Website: home-depot
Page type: customer-info-address
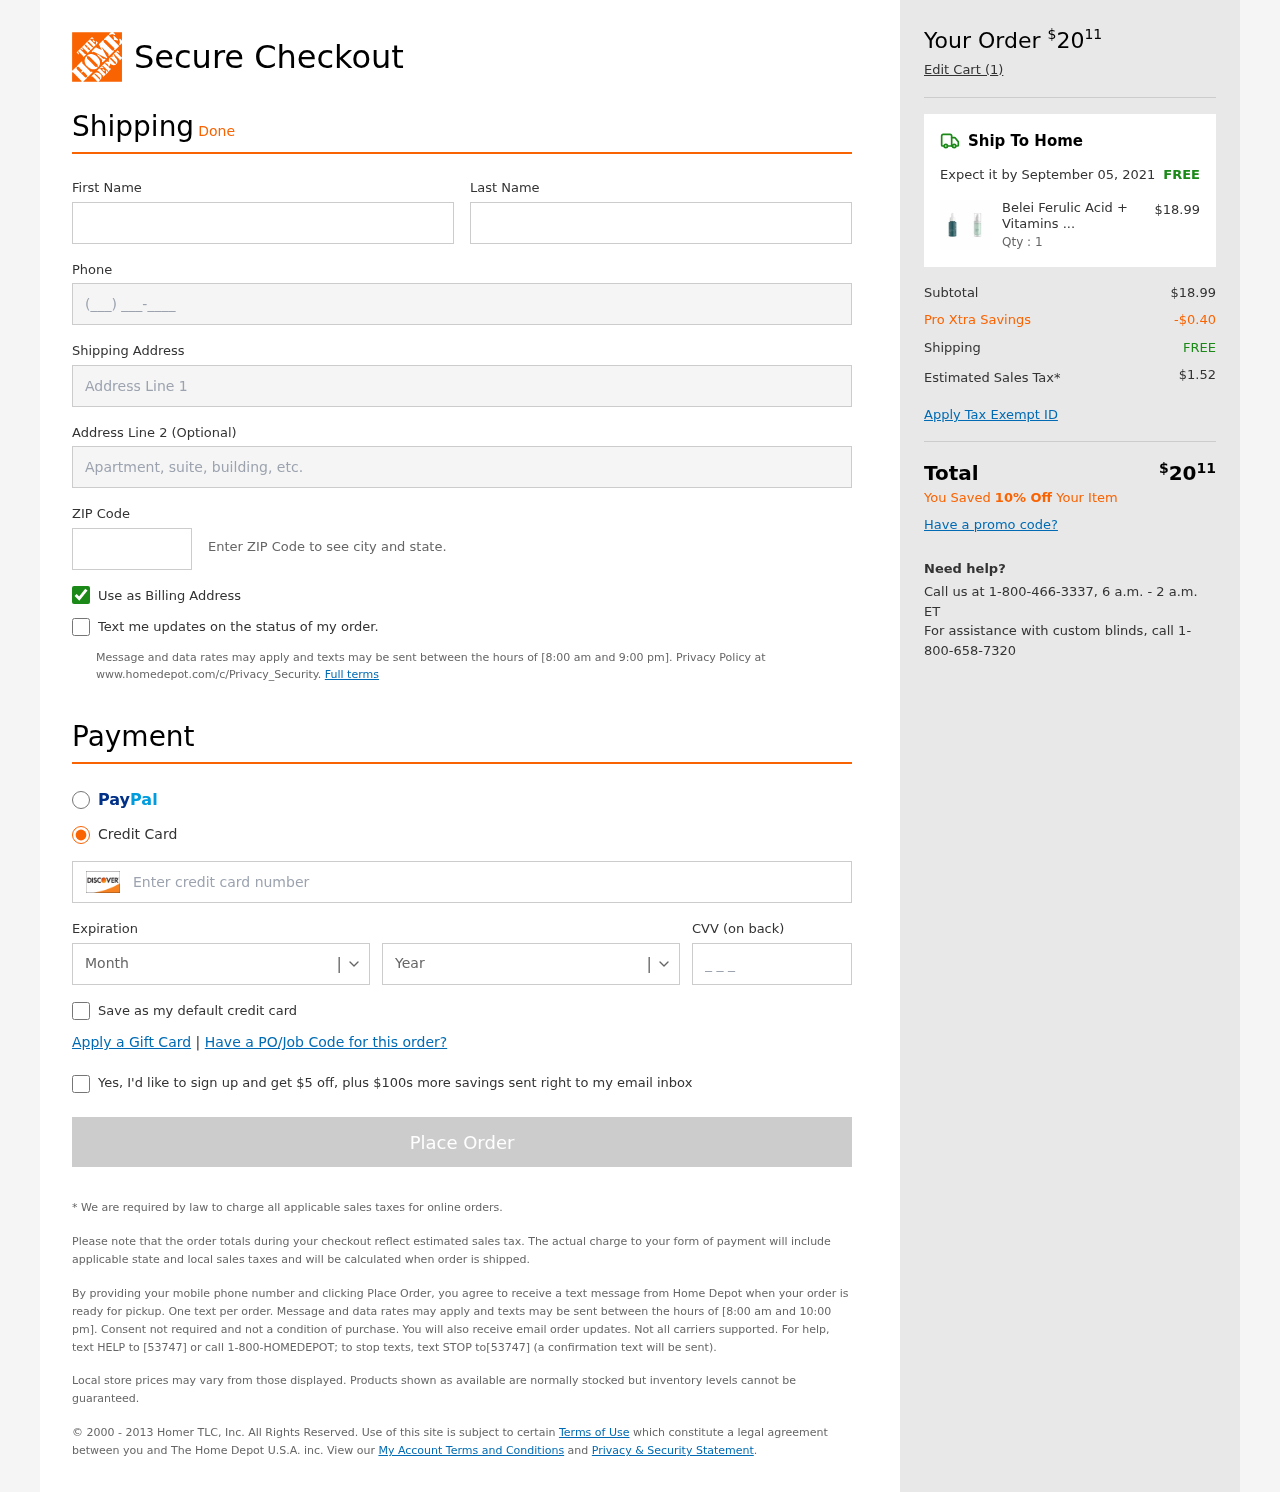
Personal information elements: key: PII_CARD_CVV
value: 267
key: PII_CARD_EXPIRY_MONTH
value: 12
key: PII_CARD_EXPIRY_YEAR
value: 29
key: PII_CARD_NUMBER
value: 6541 4818 7016 9807
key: PII_FIRSTNAME
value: Allison
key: PII_LASTNAME
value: Valdez
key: PII_PHONE
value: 9029262146
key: PII_POSTCODE
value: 80509
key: PII_STREET
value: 4693 Hinton Cape Apt. 291
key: PII_STREET2
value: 52204 Lisa Greens Apt. 996
Product elements: key: PRODUCT1_NAME
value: Belei Ferulic Acid + Vitamins C and E Serum, Fragrance Free, Paraben Free, 1 Fluid Ounce (30 mL) & H
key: PRODUCT1_PRICE
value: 18.99
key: PRODUCT1_QUANTITY
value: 1
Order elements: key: ORDER_TOTAL
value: $2011
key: ORDER_NUM_ITEMS
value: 1
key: ORDER_DELIVERY_DATE
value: September 05, 2021
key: ORDER_SHIPPING_COST
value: FREE
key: ORDER_SUBTOTAL
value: $18.99
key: ORDER_DISCOUNT
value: -$0.40
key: ORDER_SHIPPING_COST2
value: FREE
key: ORDER_TAX
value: $1.52
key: ORDER_TOTAL2
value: $2011
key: ORDER_SAVINGS_MESSAGE
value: You Saved 10% Off Your Item